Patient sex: M
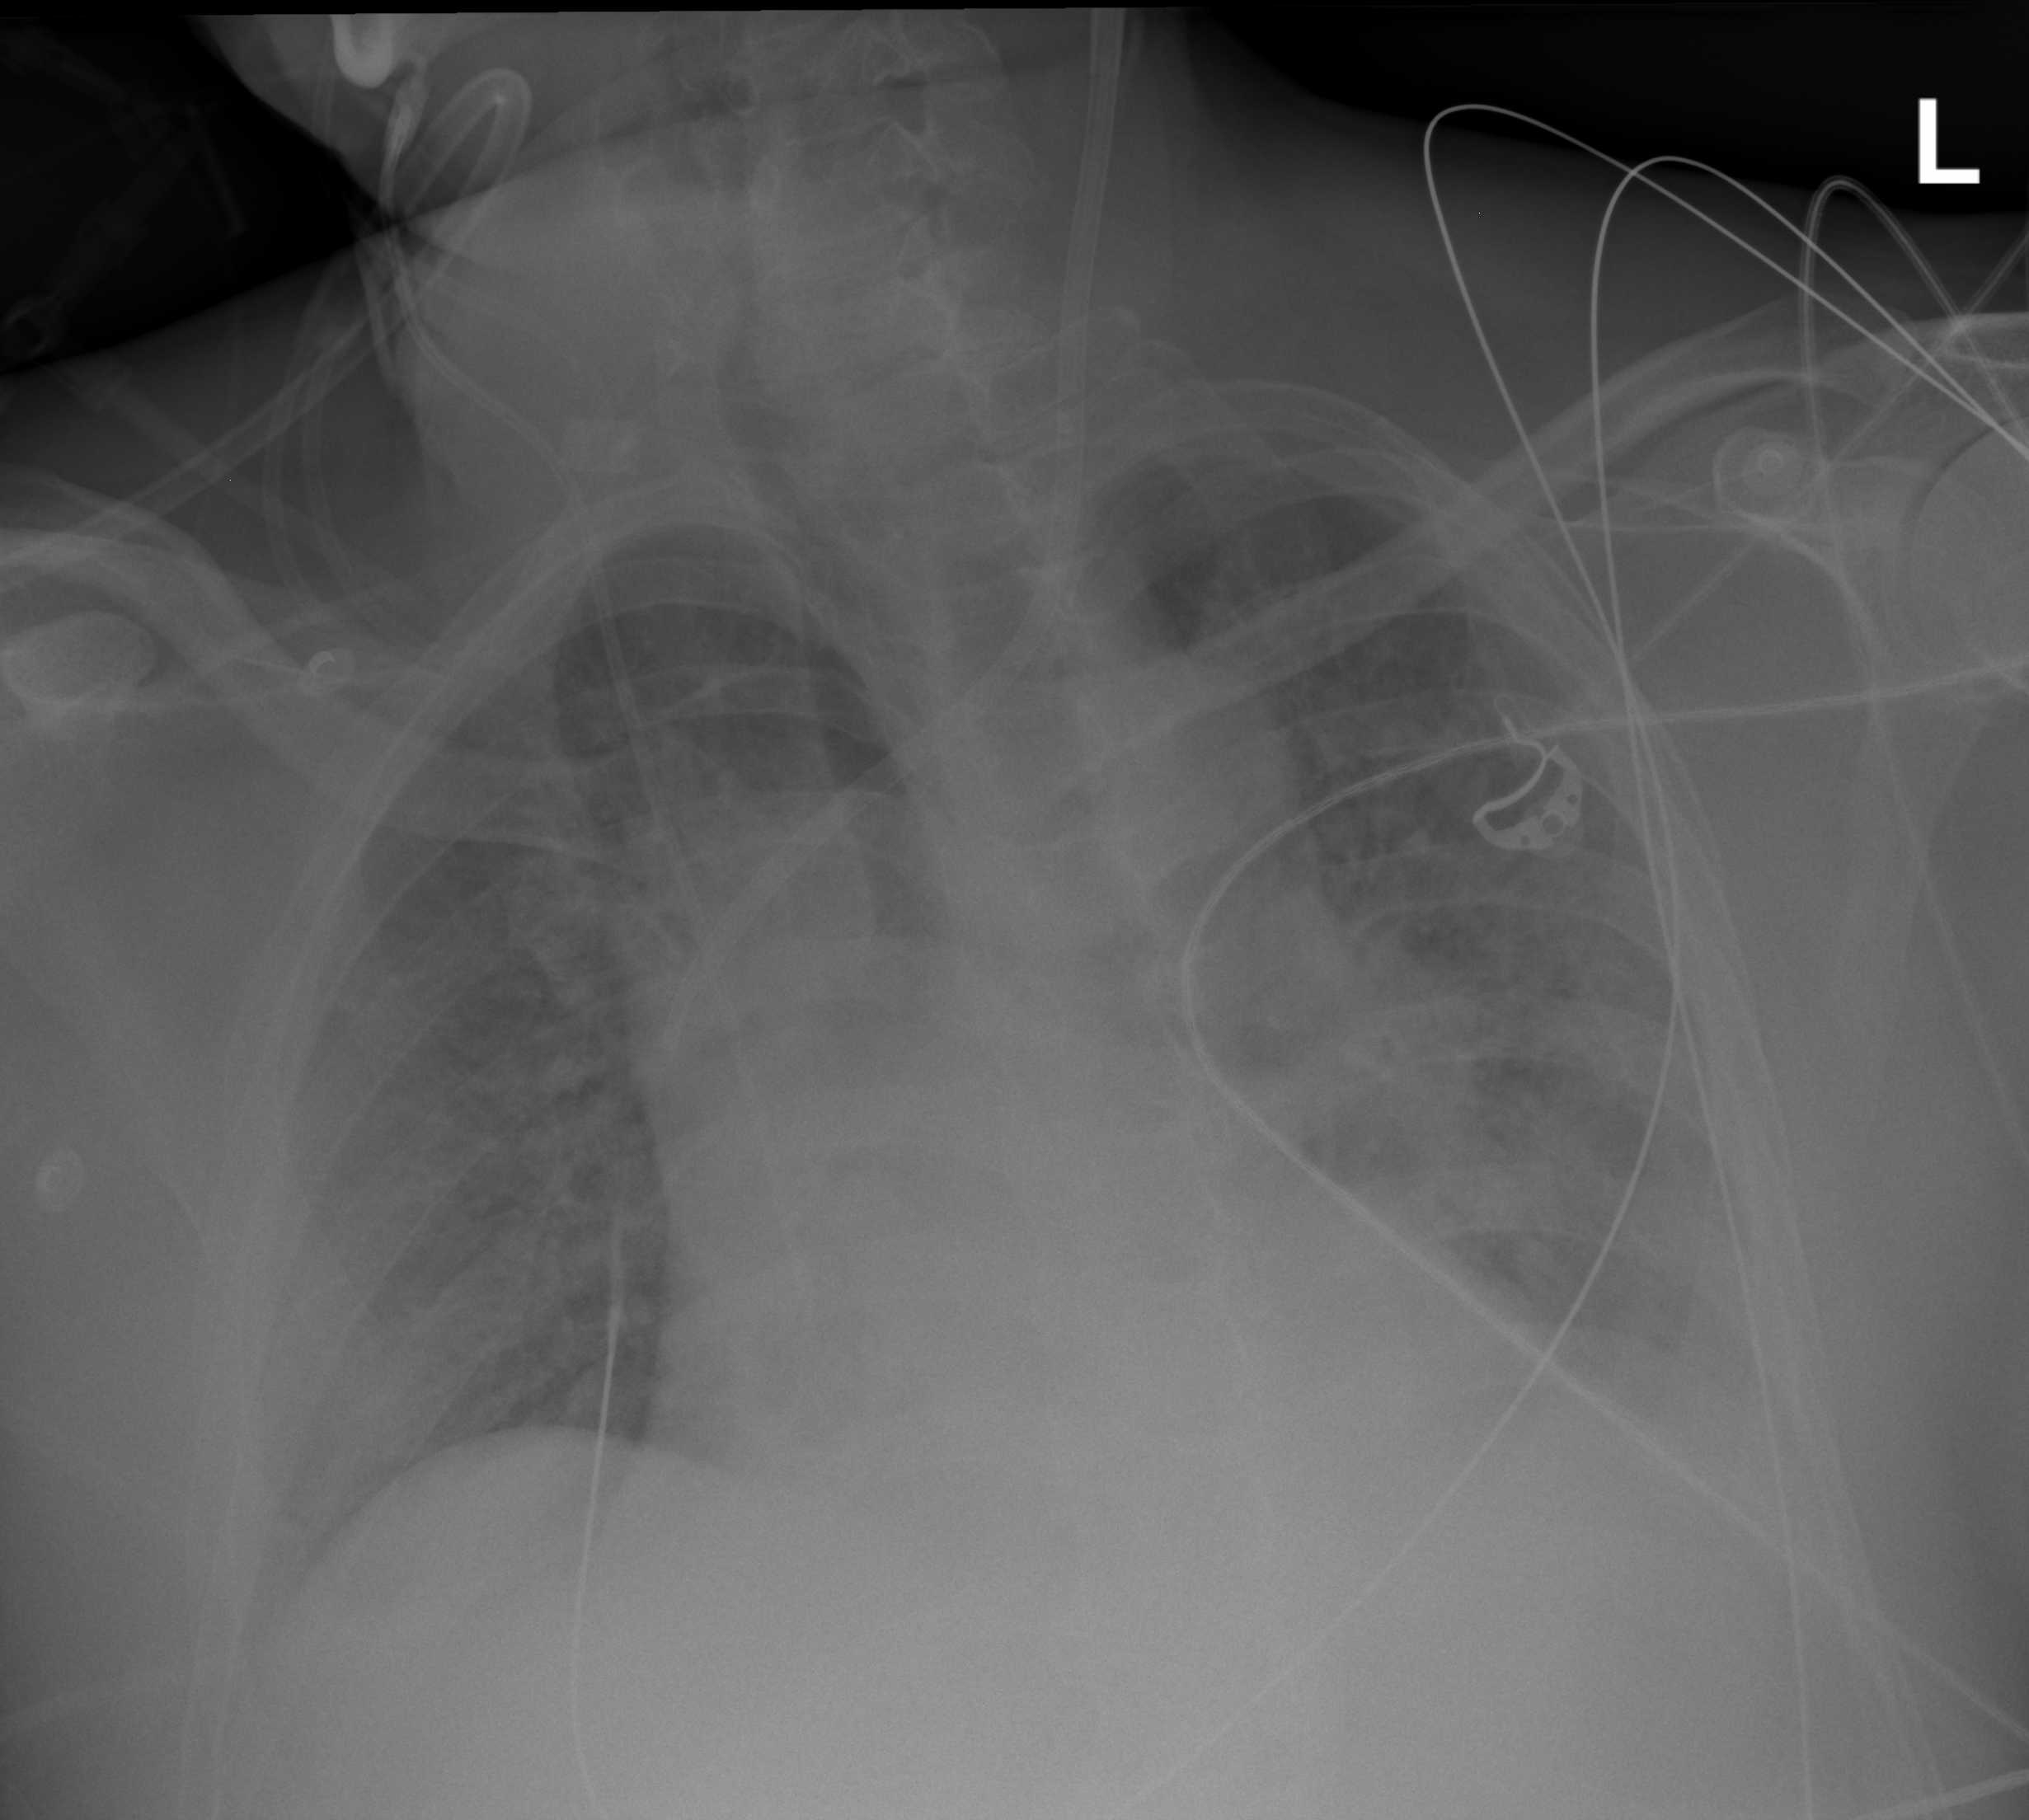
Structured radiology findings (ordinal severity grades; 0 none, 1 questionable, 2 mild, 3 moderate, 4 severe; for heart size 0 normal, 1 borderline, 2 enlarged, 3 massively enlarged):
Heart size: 0
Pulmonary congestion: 0
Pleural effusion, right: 2
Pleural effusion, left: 2
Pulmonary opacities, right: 1
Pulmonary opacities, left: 1
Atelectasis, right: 2
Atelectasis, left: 2